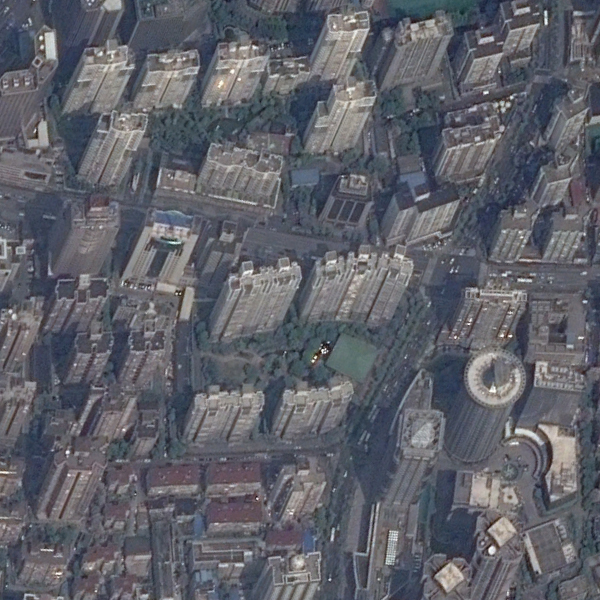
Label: Commercial